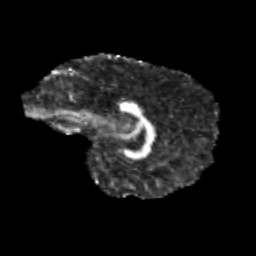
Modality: FA
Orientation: sagittal
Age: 12
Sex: male
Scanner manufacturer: siemens
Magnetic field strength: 3 T
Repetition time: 3.8 s
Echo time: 0.07 s